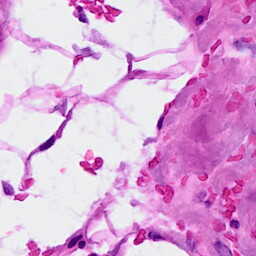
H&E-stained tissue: Breast